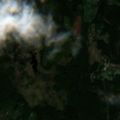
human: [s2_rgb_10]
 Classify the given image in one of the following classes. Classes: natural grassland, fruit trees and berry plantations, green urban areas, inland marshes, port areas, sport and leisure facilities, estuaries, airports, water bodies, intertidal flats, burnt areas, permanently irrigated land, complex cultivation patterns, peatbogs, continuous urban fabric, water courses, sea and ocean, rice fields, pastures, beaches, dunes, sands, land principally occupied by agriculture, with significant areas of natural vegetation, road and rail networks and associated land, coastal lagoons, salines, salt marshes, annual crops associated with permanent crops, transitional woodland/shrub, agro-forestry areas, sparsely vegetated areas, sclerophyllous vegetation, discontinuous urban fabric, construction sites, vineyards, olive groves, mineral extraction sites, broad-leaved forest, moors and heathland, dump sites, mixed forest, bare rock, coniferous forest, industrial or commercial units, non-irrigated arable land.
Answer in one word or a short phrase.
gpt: broad-leaved forest, mixed forest, peatbogs, water bodies